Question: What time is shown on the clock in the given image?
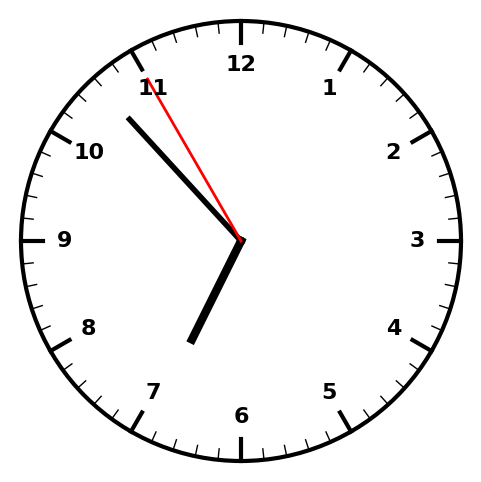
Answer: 06:52:55